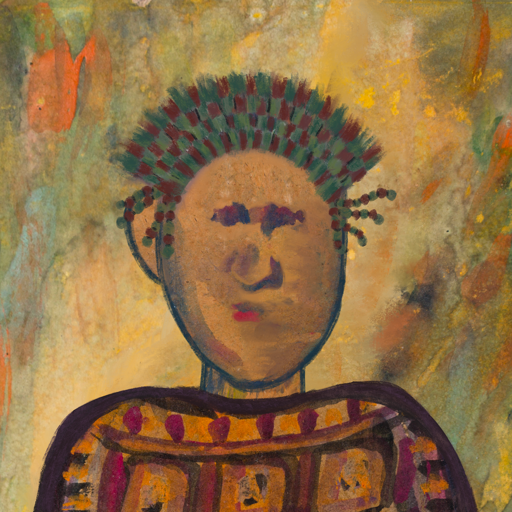
Background: Comrade, Head And Neck Front: In_The_Sun, Face Front: In_The_Sun, Bust: Doll, Hair Front: Blank, Head Accessory: After_Raid_Crown, Second Necklace: Blank, Necklace: Blank, Baby: Blank